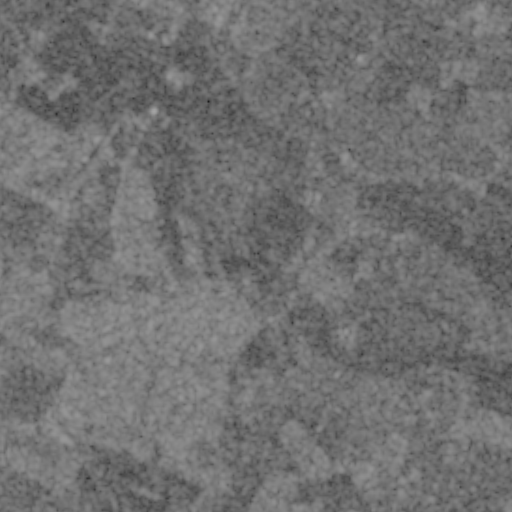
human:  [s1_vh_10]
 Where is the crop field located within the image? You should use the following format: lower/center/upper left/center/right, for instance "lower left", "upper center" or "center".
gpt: The crop field is located in the upper left of the image.
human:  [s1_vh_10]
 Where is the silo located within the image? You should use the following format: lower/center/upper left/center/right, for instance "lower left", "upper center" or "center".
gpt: The silo is located in the lower right of the image.
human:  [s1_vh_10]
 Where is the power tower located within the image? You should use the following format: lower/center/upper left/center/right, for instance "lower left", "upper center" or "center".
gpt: There is no power tower in the image.

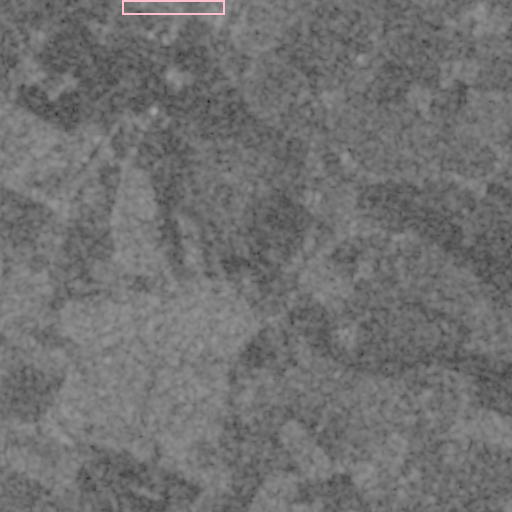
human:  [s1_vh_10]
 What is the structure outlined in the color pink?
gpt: The structure outlined in pink is a crop field.
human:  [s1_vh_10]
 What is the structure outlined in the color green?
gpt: There is no green outline.